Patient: sex F, age 56
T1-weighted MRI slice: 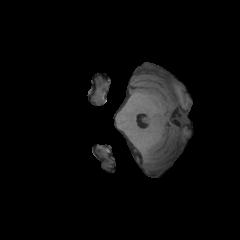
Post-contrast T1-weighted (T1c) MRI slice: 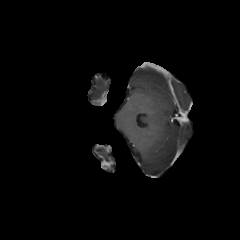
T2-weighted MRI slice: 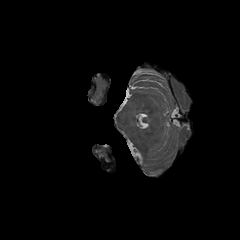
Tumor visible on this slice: no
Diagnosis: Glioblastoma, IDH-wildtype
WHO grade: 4